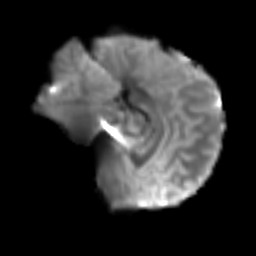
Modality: T2w
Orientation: sagittal
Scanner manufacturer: siemens
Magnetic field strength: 3 T
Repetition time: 3.6 s
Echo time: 0.092 s